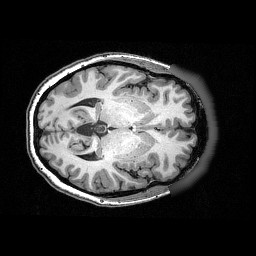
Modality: T1w
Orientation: axial
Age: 57
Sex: female
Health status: ill
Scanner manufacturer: siemens
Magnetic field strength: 3 T
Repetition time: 0.0025 s
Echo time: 0.00336 s